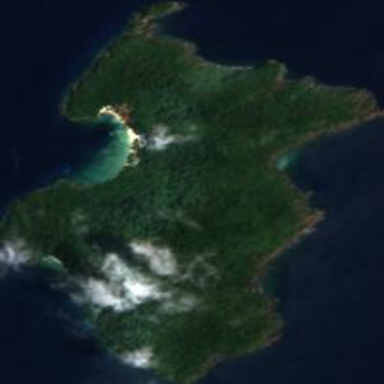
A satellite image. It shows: Island with natural coastline.